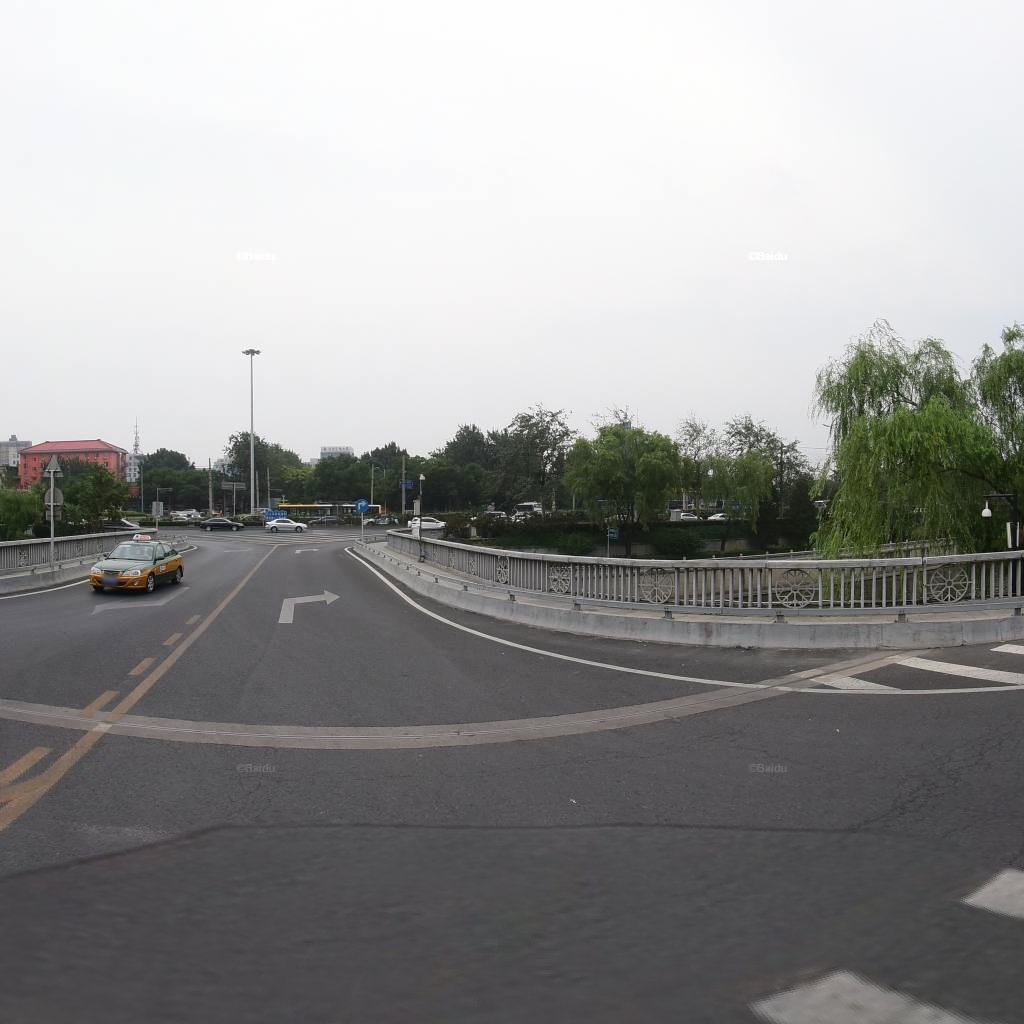
Region: Xicheng
Road damage annotations: alligator crack, transverse crack, longitudinal crack